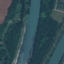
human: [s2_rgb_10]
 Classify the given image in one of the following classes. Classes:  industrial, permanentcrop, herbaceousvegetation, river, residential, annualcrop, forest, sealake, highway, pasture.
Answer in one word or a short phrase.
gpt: River